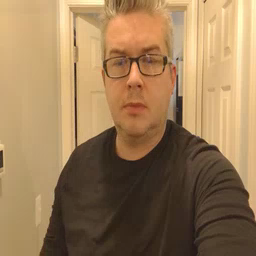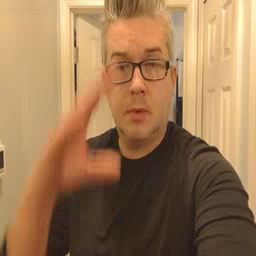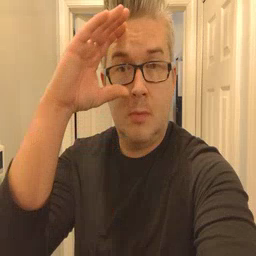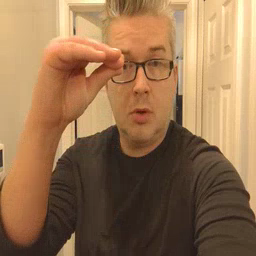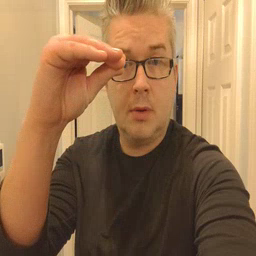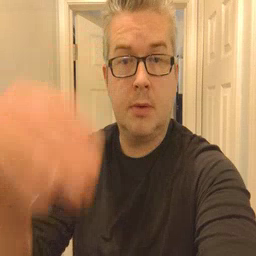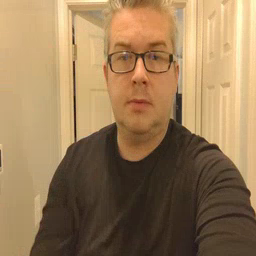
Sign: boy